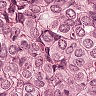
Metastatic tissue present: yes